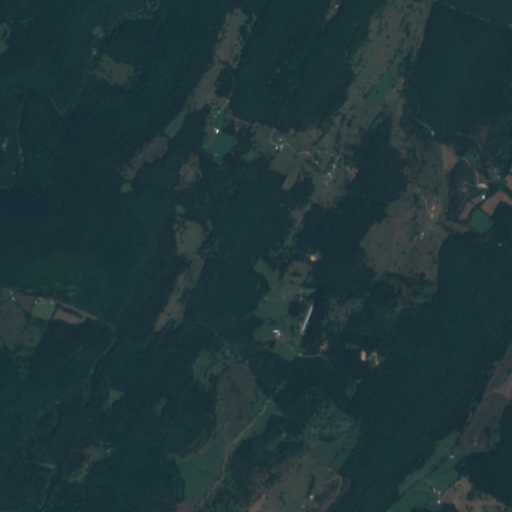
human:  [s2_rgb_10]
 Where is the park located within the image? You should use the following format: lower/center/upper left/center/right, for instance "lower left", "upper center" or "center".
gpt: The park is located in the lower right of the image.
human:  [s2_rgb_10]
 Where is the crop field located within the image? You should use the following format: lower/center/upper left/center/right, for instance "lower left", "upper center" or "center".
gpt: There is no crop field in the image.